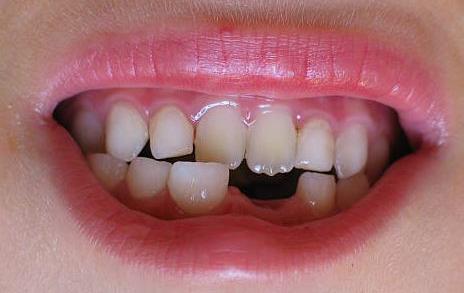
Condition: hypodontia